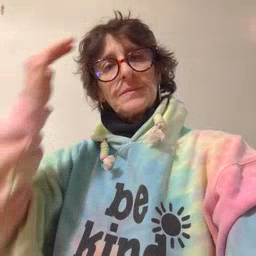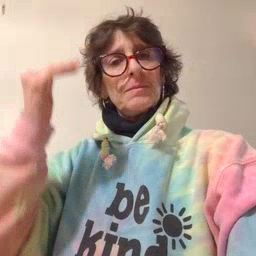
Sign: head